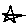
Label: star